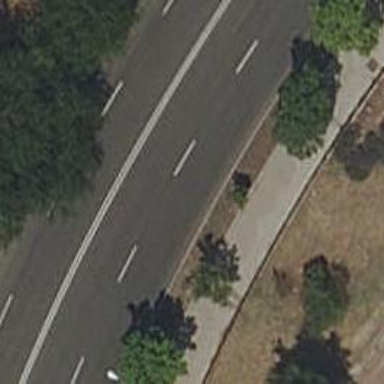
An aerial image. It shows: Tertiary road with asphalt surface.